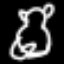
Label: frog